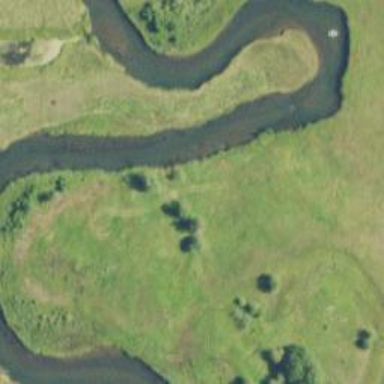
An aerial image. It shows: Beautiful view of river.